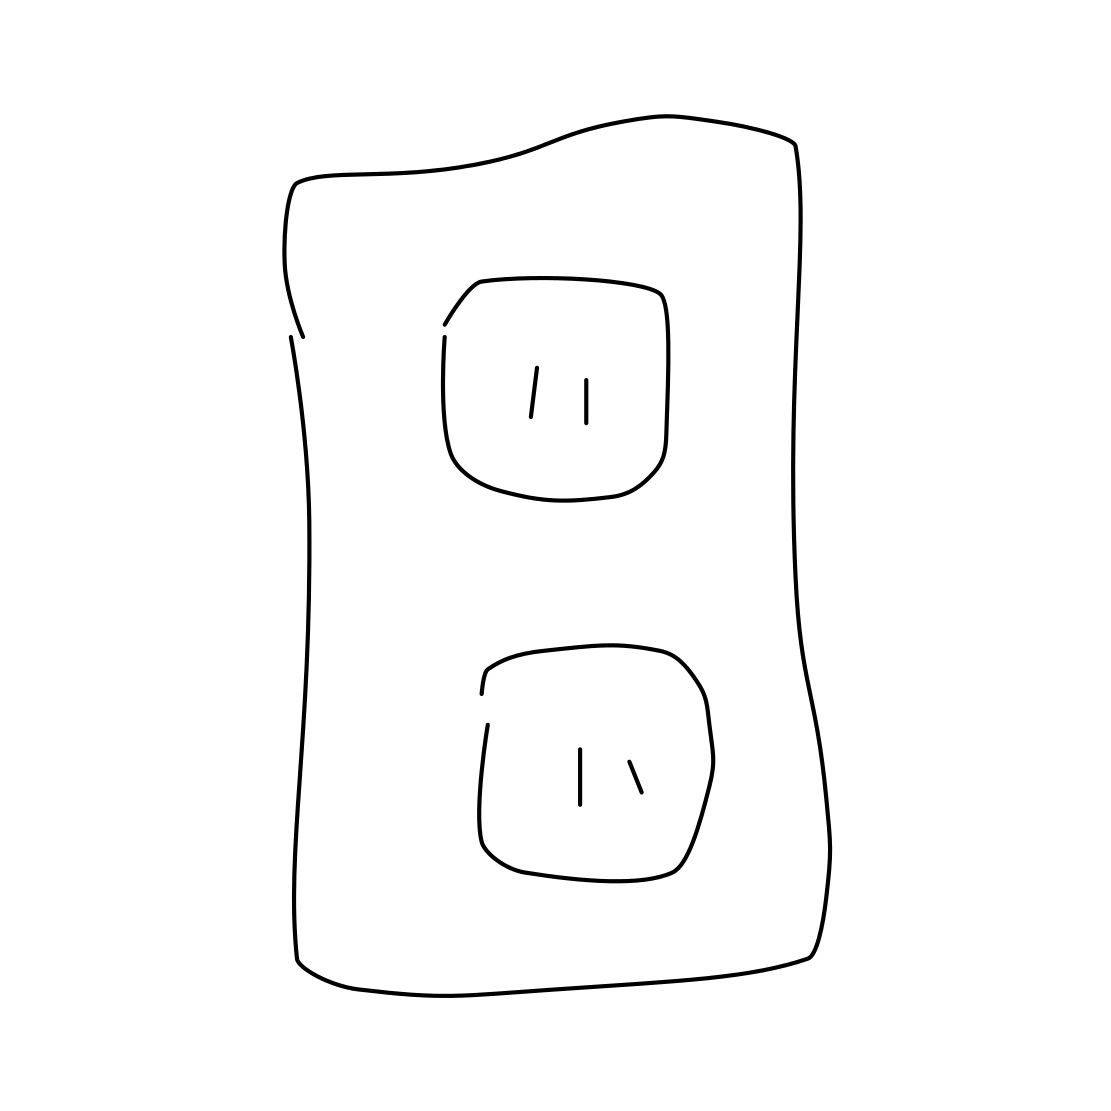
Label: power outlet